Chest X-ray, PA view. Patient: 54 years old, sex F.
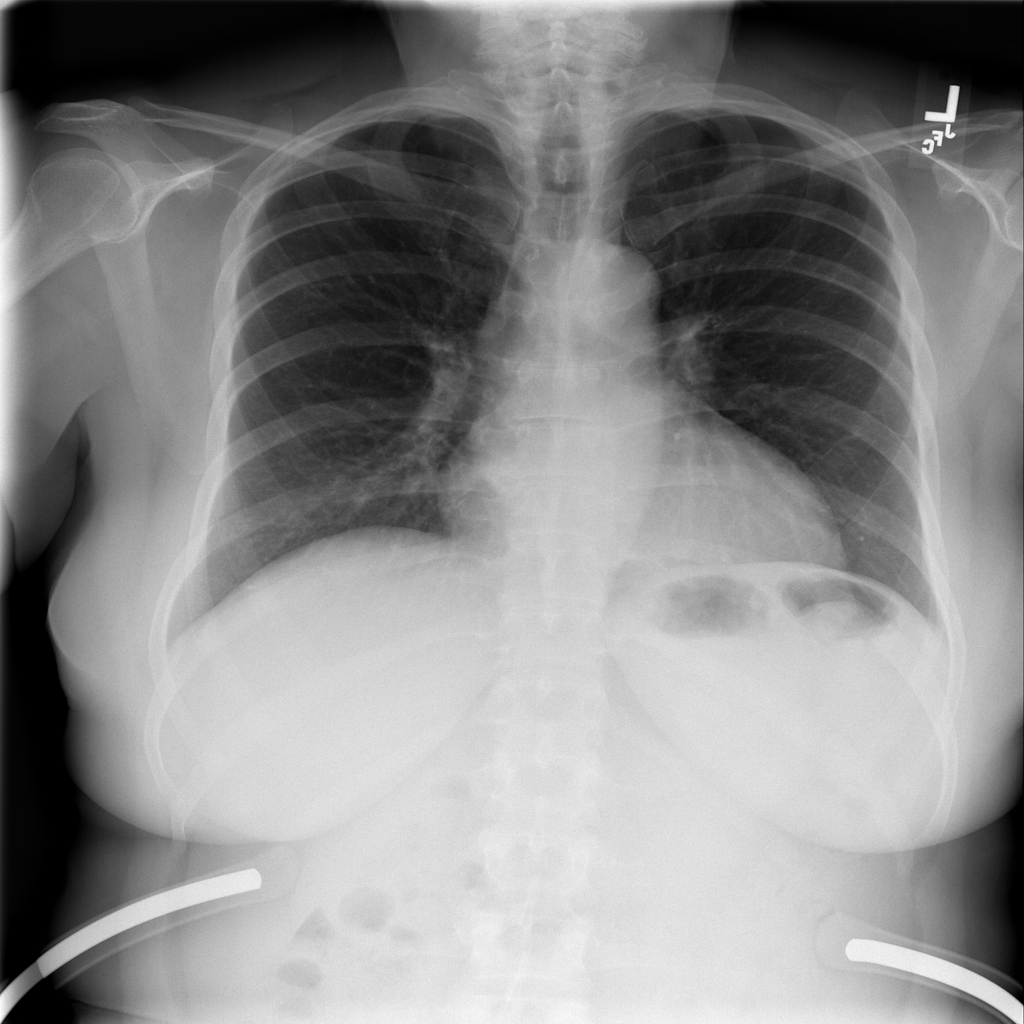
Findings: Cardiomegaly